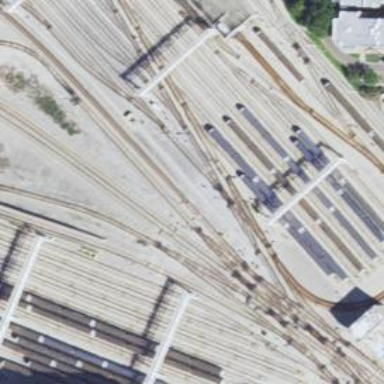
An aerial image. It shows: Electrified rail in service yard.